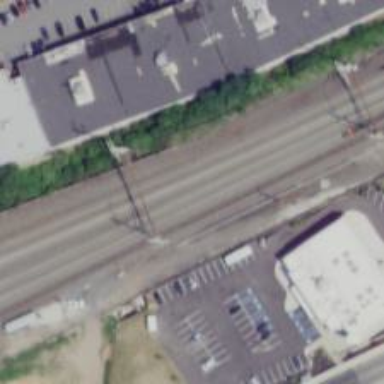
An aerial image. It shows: Rail on embankment with electrified contact lines.